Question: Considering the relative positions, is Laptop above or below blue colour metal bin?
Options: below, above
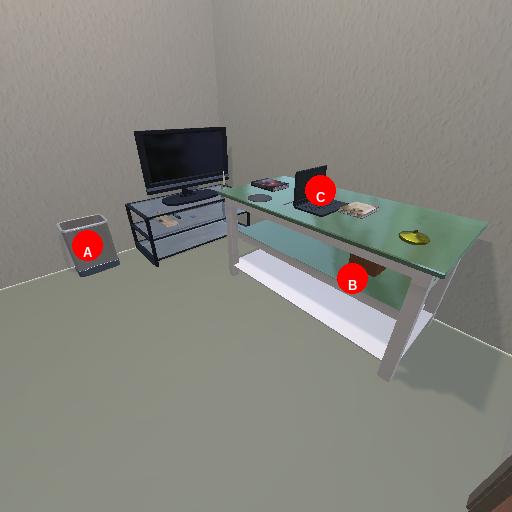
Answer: below